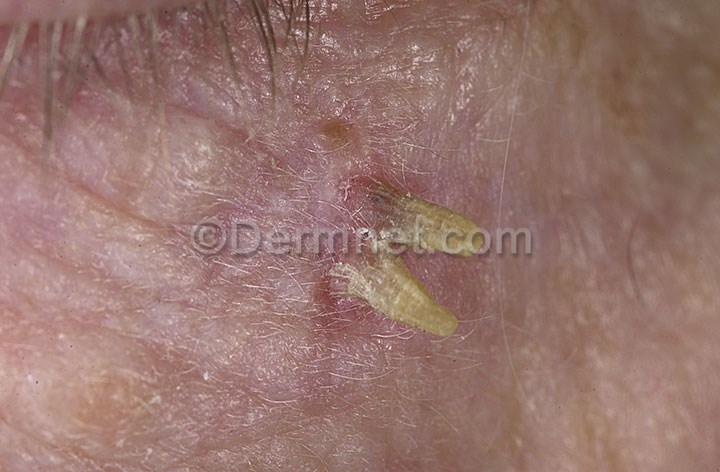
Disease: Actinic Keratosis Basal Cell Carcinoma and other Malignant Lesions